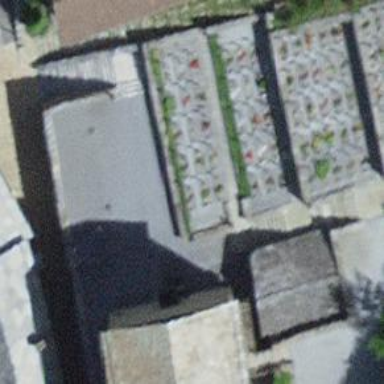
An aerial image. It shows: Historic tomb.